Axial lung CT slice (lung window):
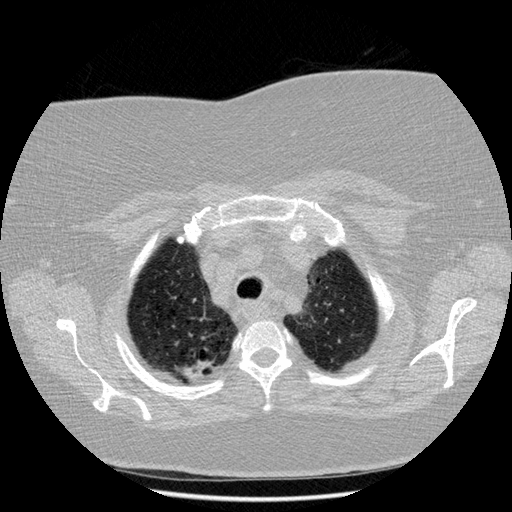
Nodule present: no